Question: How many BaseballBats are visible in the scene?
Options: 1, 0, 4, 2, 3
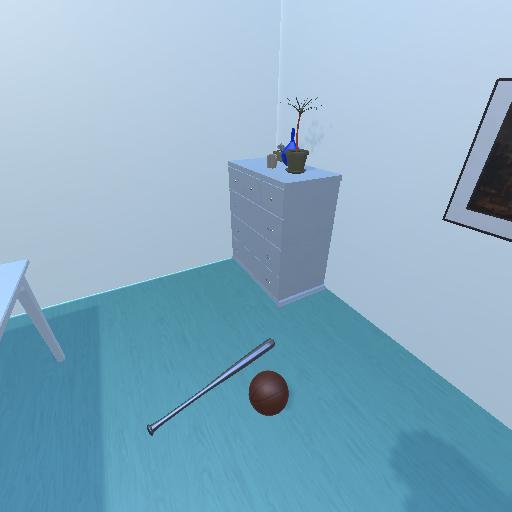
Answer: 1